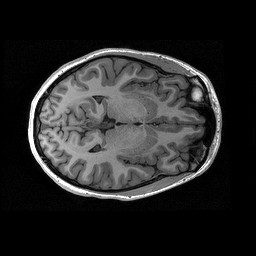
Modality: T1w
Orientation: coronal